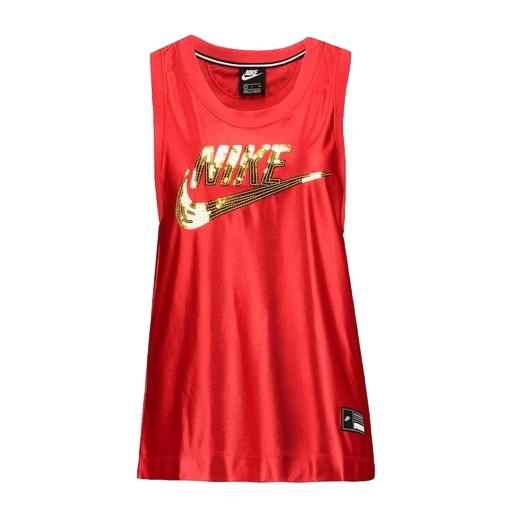
dri-fit tank, red graphic tank top, branded tank-top, white background